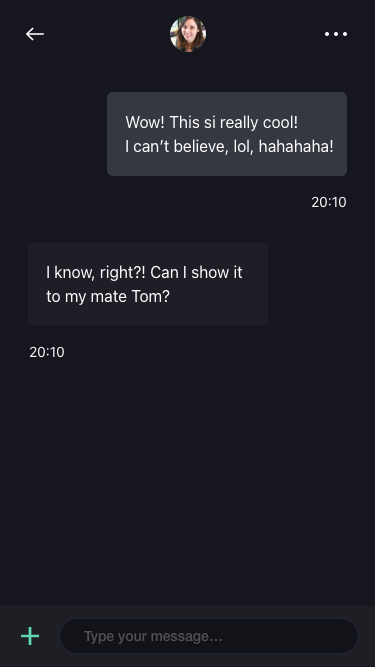
Text in this UI design:
Wow! This si really cool! I can’t believe, lol, hahahaha!
20:10
I know, right?! Can I show it to my mate Tom?
20:10
Type your message…